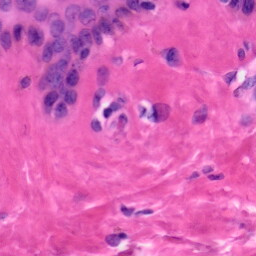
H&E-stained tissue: Skin